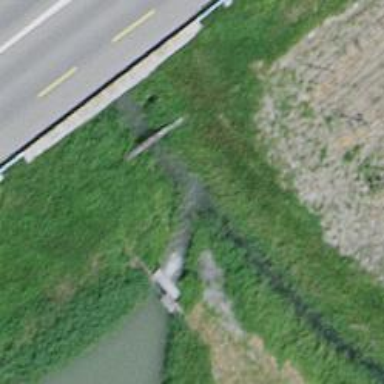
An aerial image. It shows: Ditch in the surroundings.